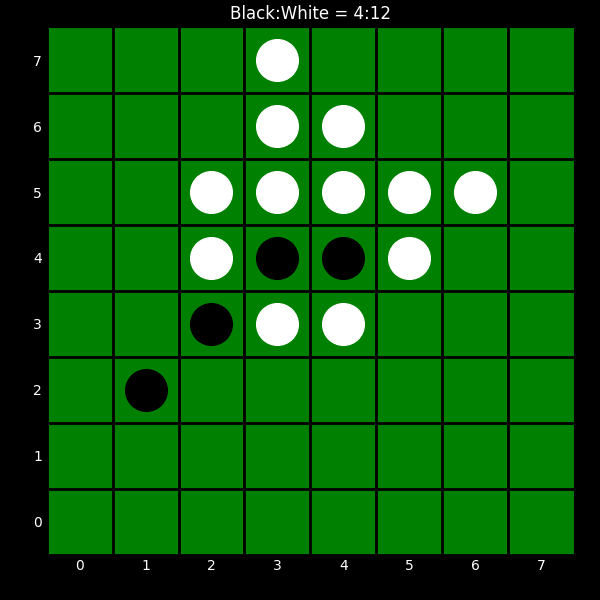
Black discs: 4
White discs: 12